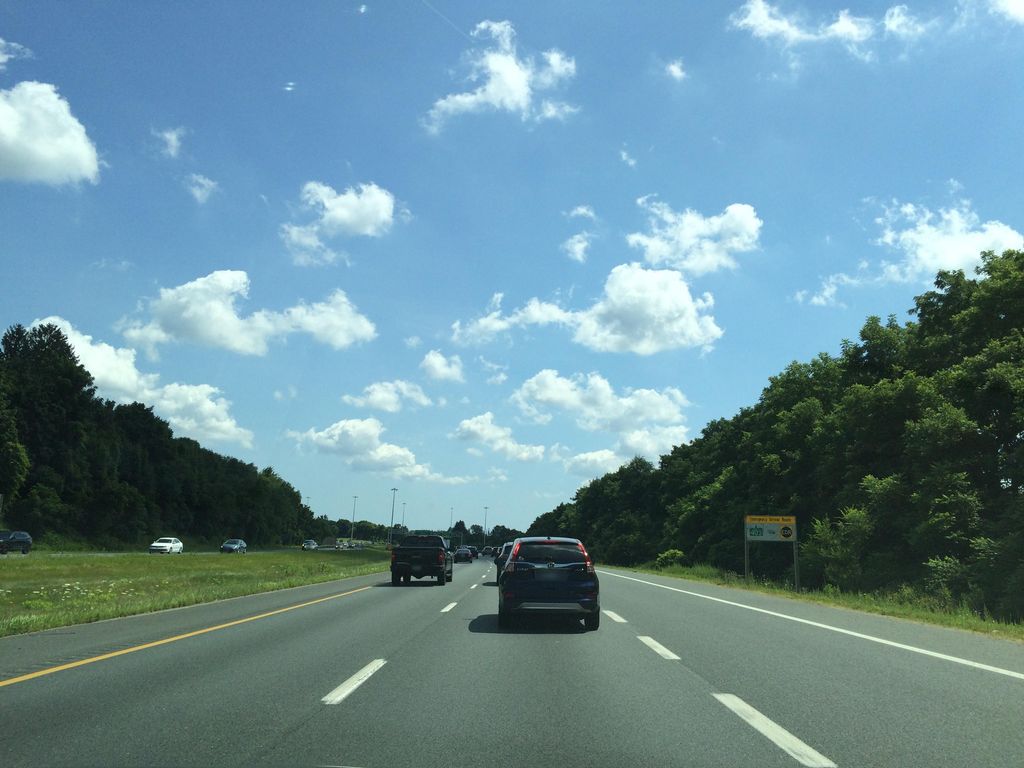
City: hamilton